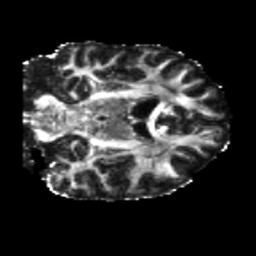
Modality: FA
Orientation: coronal
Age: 42
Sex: male
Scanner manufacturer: siemens
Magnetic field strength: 3 T
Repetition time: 5.25 s
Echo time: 0.08 s